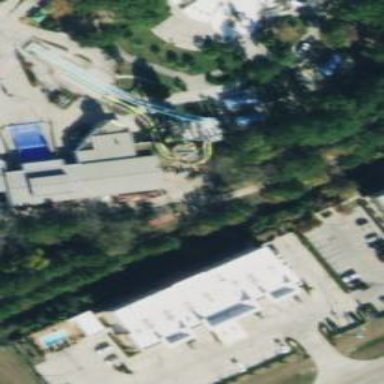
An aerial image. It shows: Water slide attraction.